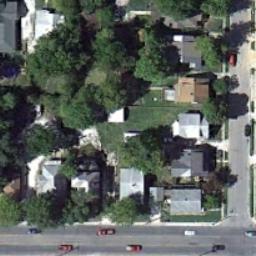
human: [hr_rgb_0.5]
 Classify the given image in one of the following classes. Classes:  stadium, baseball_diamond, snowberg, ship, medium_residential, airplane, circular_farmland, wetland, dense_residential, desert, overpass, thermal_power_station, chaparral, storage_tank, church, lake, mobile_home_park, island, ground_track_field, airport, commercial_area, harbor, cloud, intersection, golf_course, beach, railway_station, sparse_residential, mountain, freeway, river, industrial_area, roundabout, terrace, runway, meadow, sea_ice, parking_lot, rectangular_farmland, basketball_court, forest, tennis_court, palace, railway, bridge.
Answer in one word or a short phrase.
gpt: medium_residential